Question: My goal is to solve the XOR problem using a Neural Network. I've read countless articles on the theory, proof, and mathematics behind a multi-layered neural network. The theory make sense (math... not so much) but I have a few simple questions regarding the evaluation and topology of a Neural Network.
I feel I am very close to solving this problem, but I am beginning to question my topology and evaluation techniques. The complexities of back propagation aside, I just want to know if my approach to evaluation is correct. With that in mind, here are my questions:
1. Assuming we have multiple inputs, does each respective input get its' own node? Do we ever input both values into a single node? Does the order in which we enter this information matter?
2. While evaluating the graph output, does each node fire as soon as it gets a value? Or do we instead collect all the values from the above layer and then fire off once we've consumed all the input?
3. Does the order of evaluation matter? For example, if a given node in layer "b" is ready to fire - but other nodes in that same layer are still awaiting input - should the ready node fire anyway? Or should all nodes in the layer be loaded up before firing?
4. Should each layer be connected to all nodes in the following layer?

I've attached a picture which should help explain (some of) my questions.
Thank you for your time!
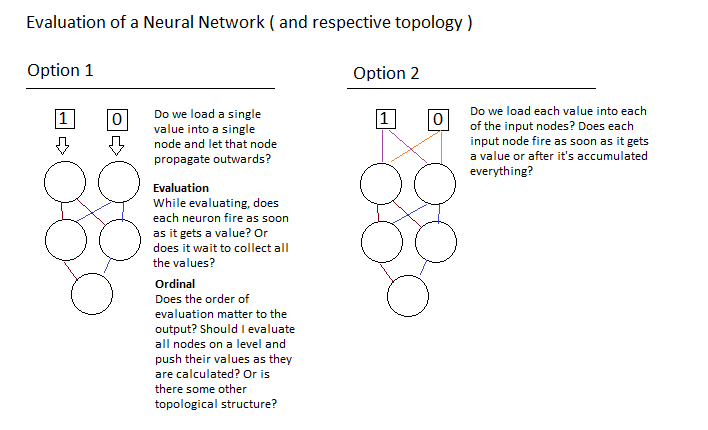
Answer: 1) Yes, each input gets its own node, and that node is always the node for that input type. The order doesn't matter - you just need to keep it consistent. After all, an untrained neural net can learn to map any set of linearly separable inputs to outputs, so there can't be an order that you need to put the nodes in in order for it to work.
2 and 3) You need to collect all the values from a single layer before any node in the next layer fires. This is important if you're using any activation function other than a stepwise one, because the sum of the inputs will affect the value that is propagated forward. Thus, you need to know what that sum is before you propagate anything.
4) Which nodes to connect to which other nodes is up to you. Since your net won't be excessively large and XOR is a fairly straightforward problem, it will probably be simplest for you to connect all nodes in one layer to all nodes in the next layer (i.e. a fully-connected neural net). There might be specialized cases in other problems where it would be better to not use this topology, but there isn't an easy way to figure it out (most people either use trial and error or a genetic algorithm, as in NEAT), and you don't need to worry about it for the purposes of this problem.